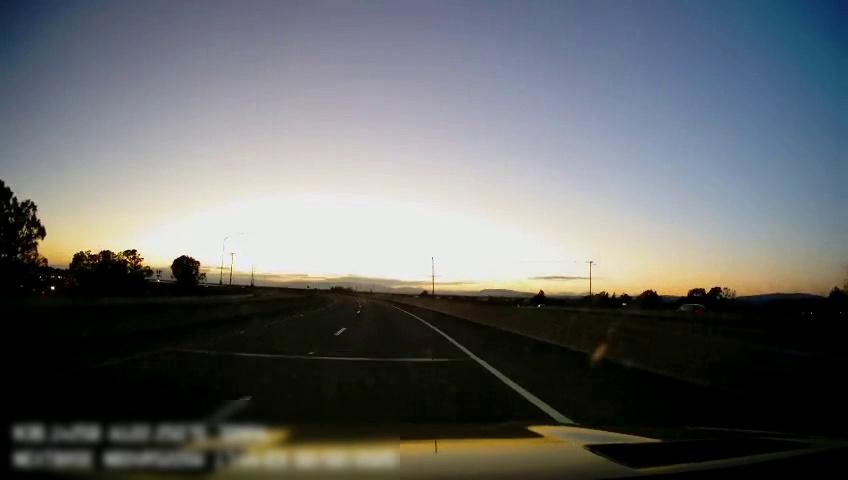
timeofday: Dusk/Dawn/Twilight
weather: Sunny
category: Drivable Space
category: Drivable Space
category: Vehicles | Car
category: Lanes | Current Lane
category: Lanes | Current Lane
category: Lanes | Current Lane
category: Lanes | Alternate Lane